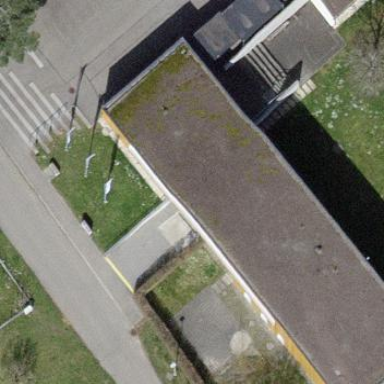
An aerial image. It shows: Office building.